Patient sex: F
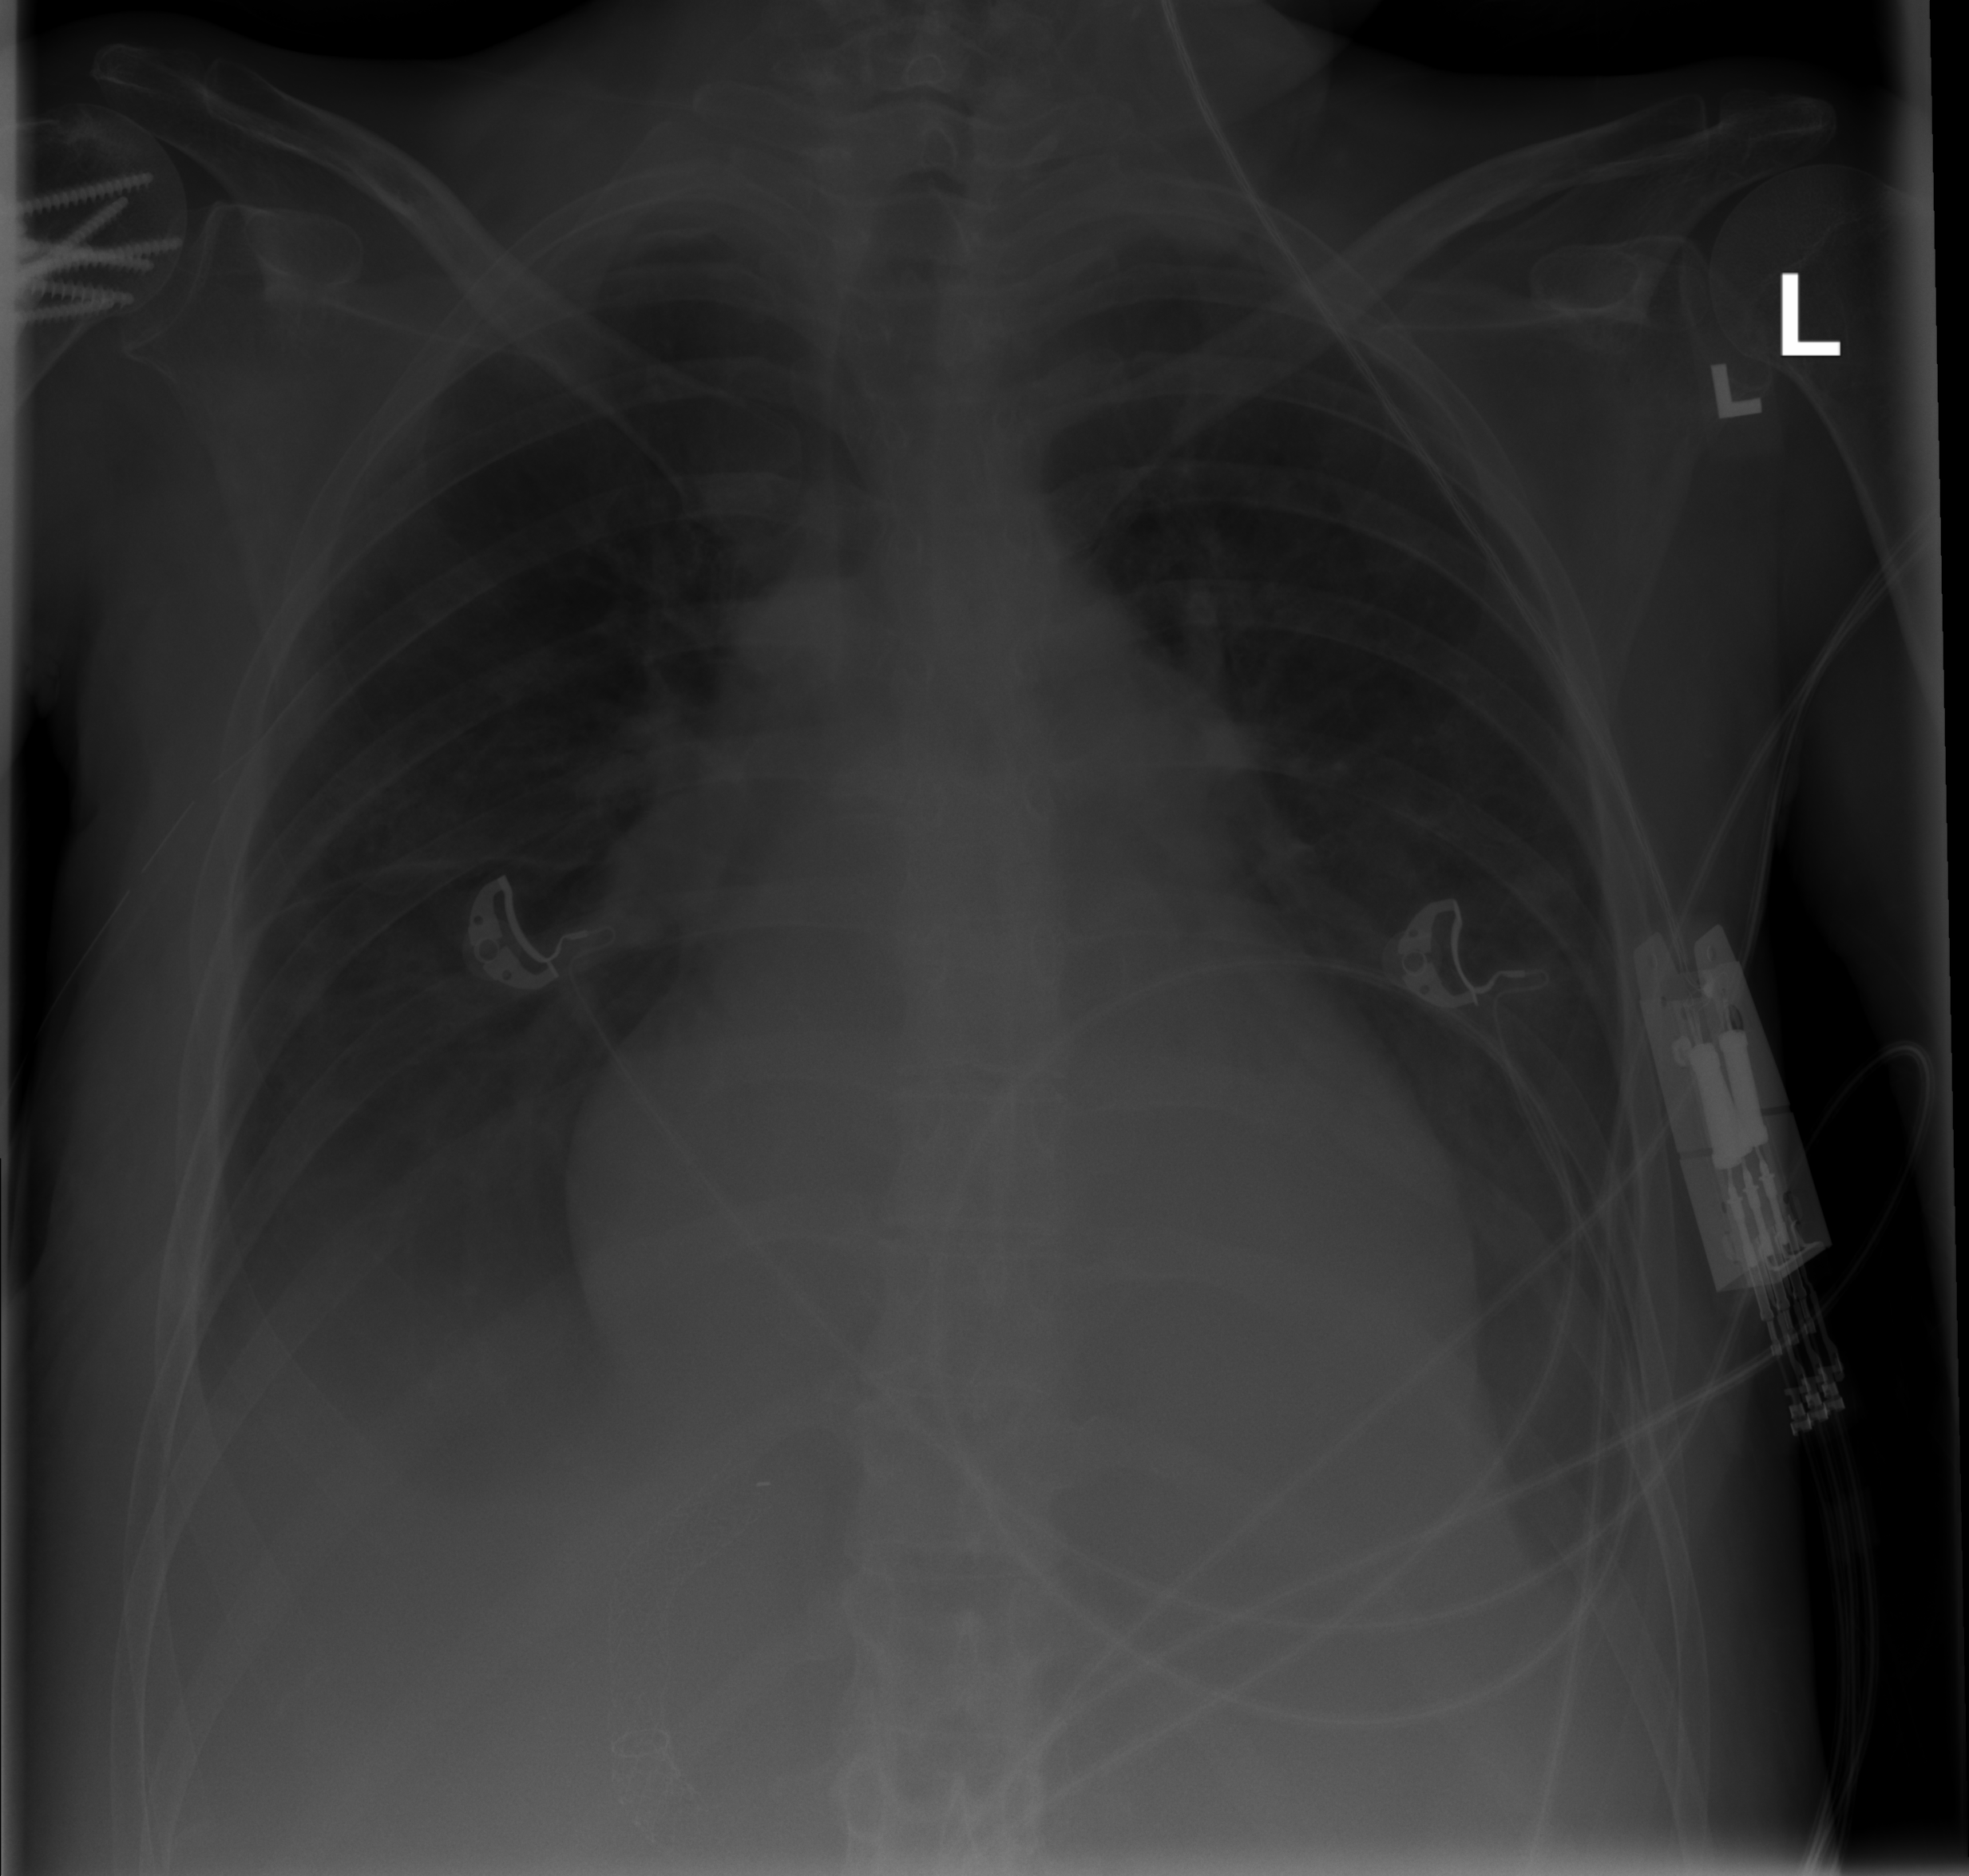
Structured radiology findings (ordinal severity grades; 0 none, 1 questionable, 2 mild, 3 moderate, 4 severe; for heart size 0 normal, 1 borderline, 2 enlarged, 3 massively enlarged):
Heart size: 2
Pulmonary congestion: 2
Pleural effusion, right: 2
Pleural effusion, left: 2
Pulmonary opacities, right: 2
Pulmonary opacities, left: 1
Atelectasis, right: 2
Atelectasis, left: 2